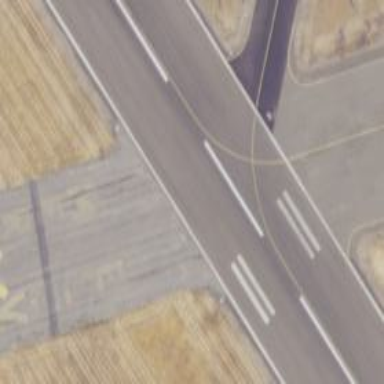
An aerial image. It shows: View of taxiway at the airport.